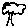
Label: tree